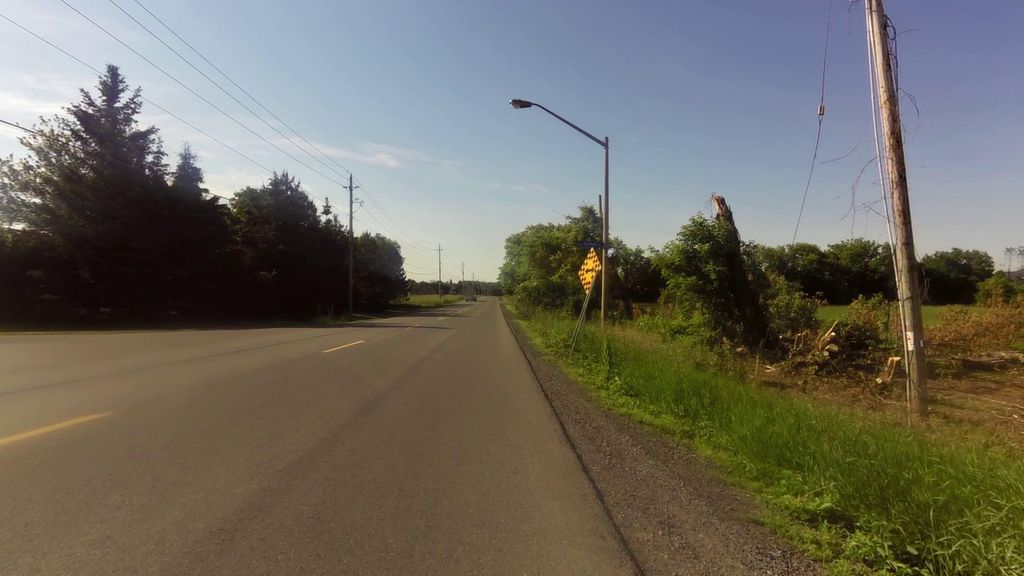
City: ottawa-gatineau